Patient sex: F
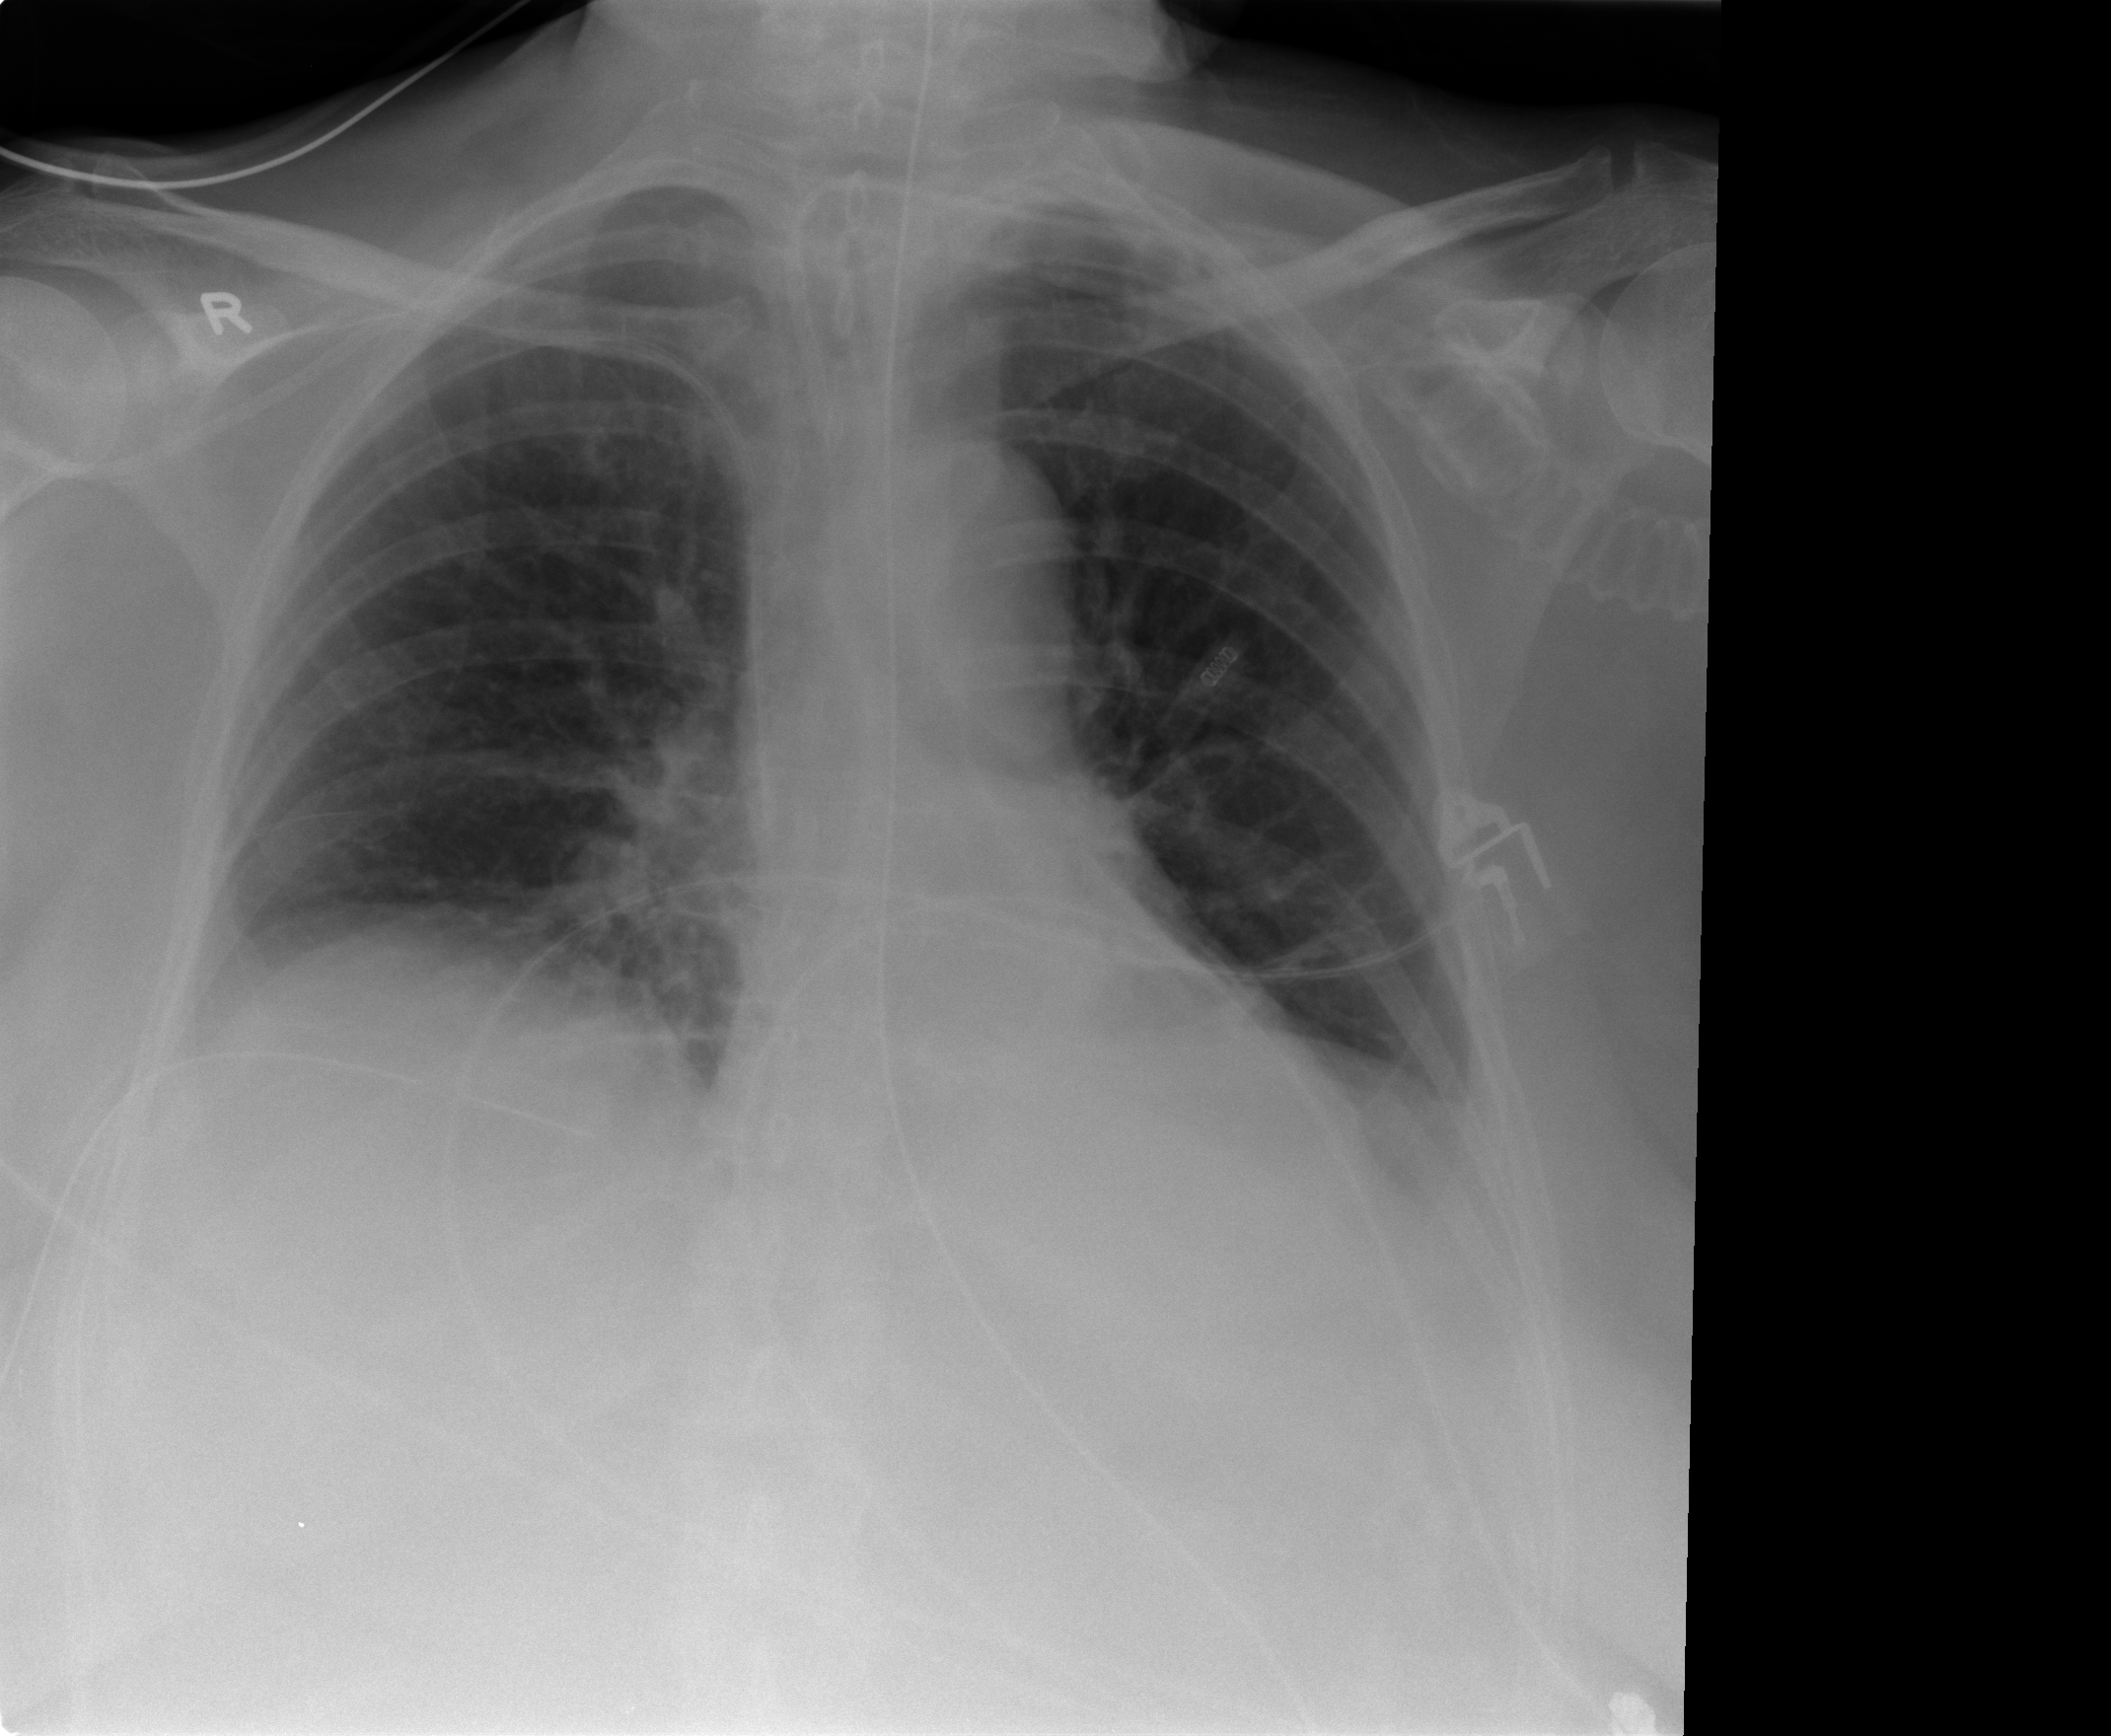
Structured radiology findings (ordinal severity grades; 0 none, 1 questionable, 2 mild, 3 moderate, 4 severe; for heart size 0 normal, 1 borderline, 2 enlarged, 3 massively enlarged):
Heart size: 0
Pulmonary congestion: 0
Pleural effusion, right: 0
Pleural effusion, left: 0
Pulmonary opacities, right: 0
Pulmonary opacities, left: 0
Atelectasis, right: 2
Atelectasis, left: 2